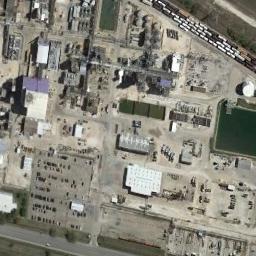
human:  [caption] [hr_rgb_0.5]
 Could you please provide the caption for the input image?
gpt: Many houses of different shapes are in the industrial area .

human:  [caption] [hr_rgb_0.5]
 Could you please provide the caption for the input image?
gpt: The industrial area has lots of industrial equipment and some workshops and a lawn is also in the industrial area .

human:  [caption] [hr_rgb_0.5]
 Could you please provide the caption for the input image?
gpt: In an industrial area, There are factories, Roads and some large-scale open-air machinery and equipment, Items stacked in the open-air, Etc , And there are green belts .

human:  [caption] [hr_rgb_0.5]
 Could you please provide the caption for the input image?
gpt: The industrial area is not large .

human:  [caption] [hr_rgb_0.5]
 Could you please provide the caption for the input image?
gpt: There are some buildings and many containers on the industrial area .